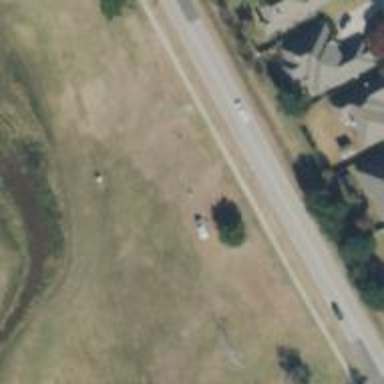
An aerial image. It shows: Disc golf hole in disc golf sport setting.